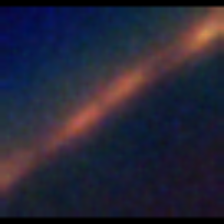
Taxon: Psuedo-nitzschia
Group: Diatoms